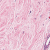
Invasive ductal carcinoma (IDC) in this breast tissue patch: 0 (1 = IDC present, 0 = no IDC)